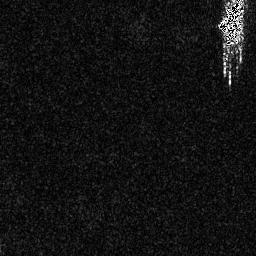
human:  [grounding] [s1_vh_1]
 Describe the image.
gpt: In the satellite image, there is  <ref>1 medium ship </ref> <box>[[85, 0, 96, 18, 0]]</box> located at top right.